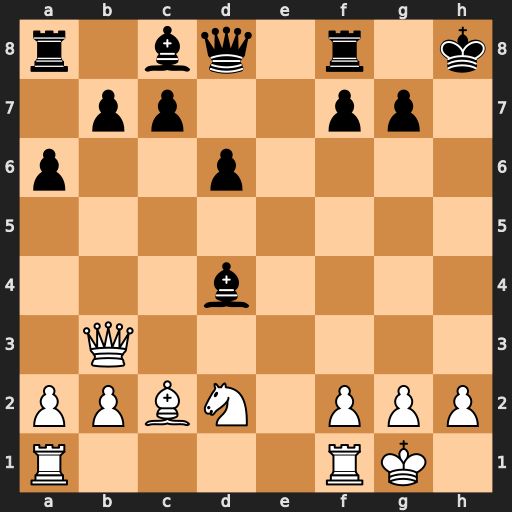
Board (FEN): r1bq1r1k/1pp2pp1/p2p4/8/3b4/1Q6/PPBN1PPP/R4RK1
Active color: w
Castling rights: -
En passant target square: -
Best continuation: Qd3 Bf5 Qxf5